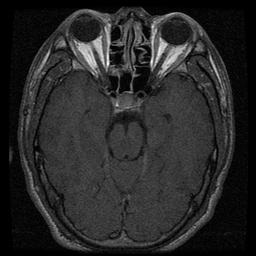
Label: pituitary